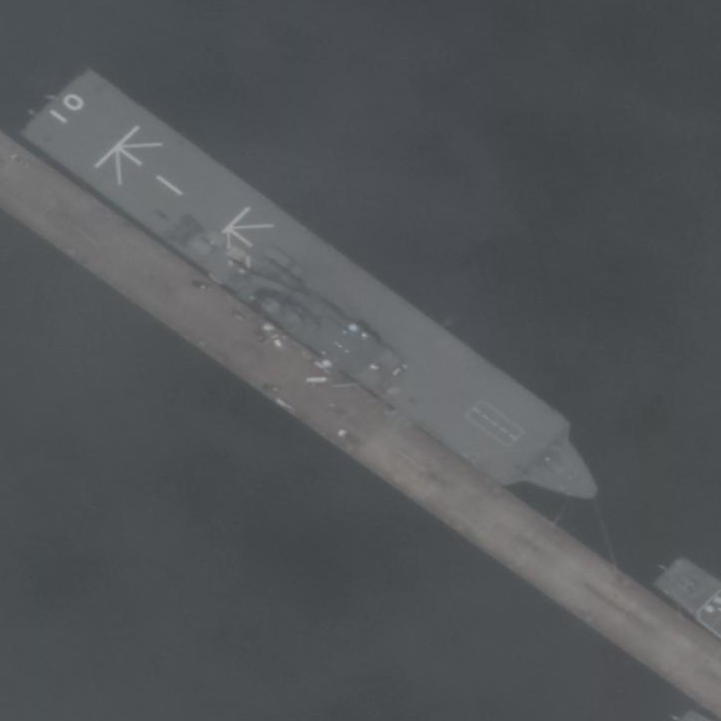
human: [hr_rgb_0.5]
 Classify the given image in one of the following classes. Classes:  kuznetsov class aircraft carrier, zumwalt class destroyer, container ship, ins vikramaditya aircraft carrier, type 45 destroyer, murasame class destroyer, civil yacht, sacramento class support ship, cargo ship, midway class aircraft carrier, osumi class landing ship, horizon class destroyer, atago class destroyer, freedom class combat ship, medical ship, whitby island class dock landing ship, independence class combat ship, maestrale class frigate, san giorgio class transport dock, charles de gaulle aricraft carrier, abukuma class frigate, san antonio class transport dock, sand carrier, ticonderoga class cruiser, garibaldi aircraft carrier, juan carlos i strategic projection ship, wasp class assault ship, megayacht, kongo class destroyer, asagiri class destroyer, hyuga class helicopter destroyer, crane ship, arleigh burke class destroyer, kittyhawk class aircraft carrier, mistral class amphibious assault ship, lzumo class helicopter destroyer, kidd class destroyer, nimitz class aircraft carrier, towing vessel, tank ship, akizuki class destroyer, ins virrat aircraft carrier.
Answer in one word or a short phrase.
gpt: Osumi class landing ship